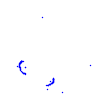
Particle: pion